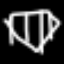
Label: diamond